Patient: sex F, age 52
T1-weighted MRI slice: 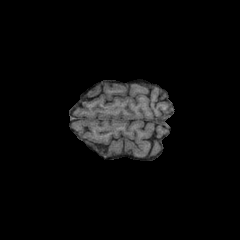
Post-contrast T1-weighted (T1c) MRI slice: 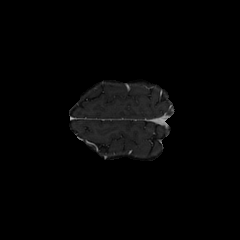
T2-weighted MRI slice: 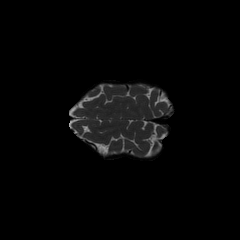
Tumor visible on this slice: no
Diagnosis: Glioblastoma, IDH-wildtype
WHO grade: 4